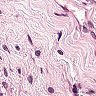
Metastatic tissue present: no